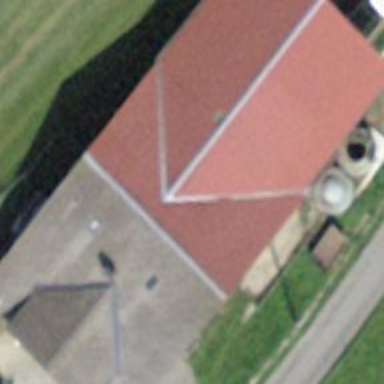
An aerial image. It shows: Farm building.